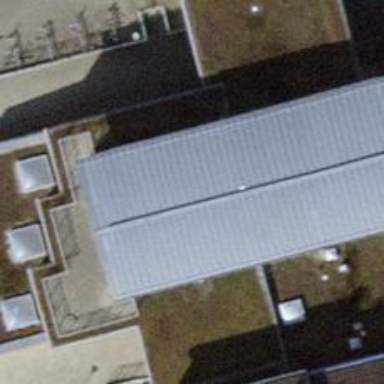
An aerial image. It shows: Library.